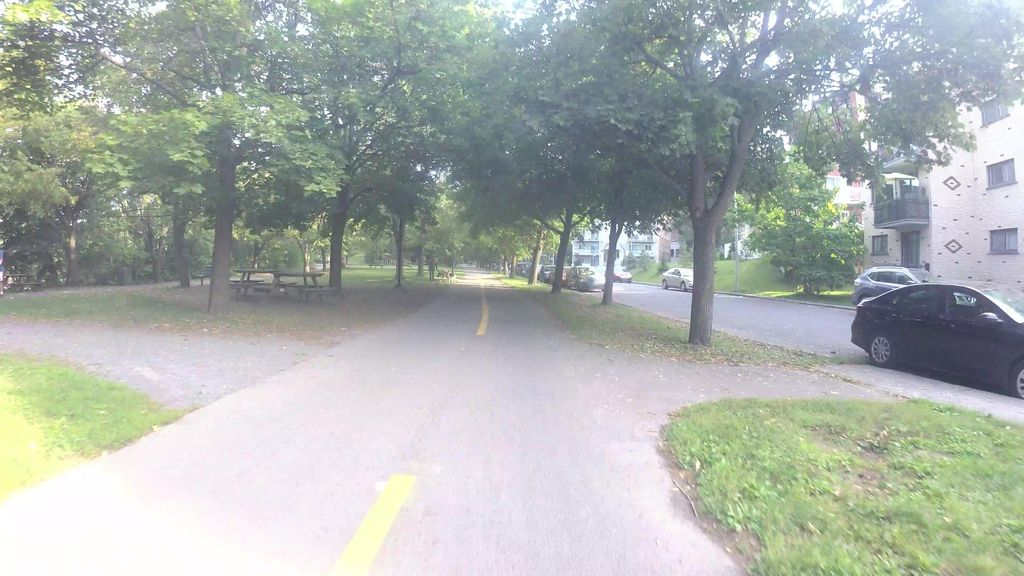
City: montreal